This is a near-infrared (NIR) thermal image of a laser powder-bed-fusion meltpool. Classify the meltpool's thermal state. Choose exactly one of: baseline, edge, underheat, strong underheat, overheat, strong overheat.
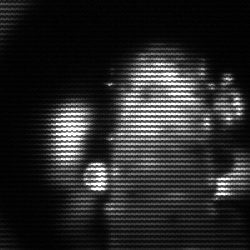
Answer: strong underheat